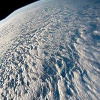
Label: cloud